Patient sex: M
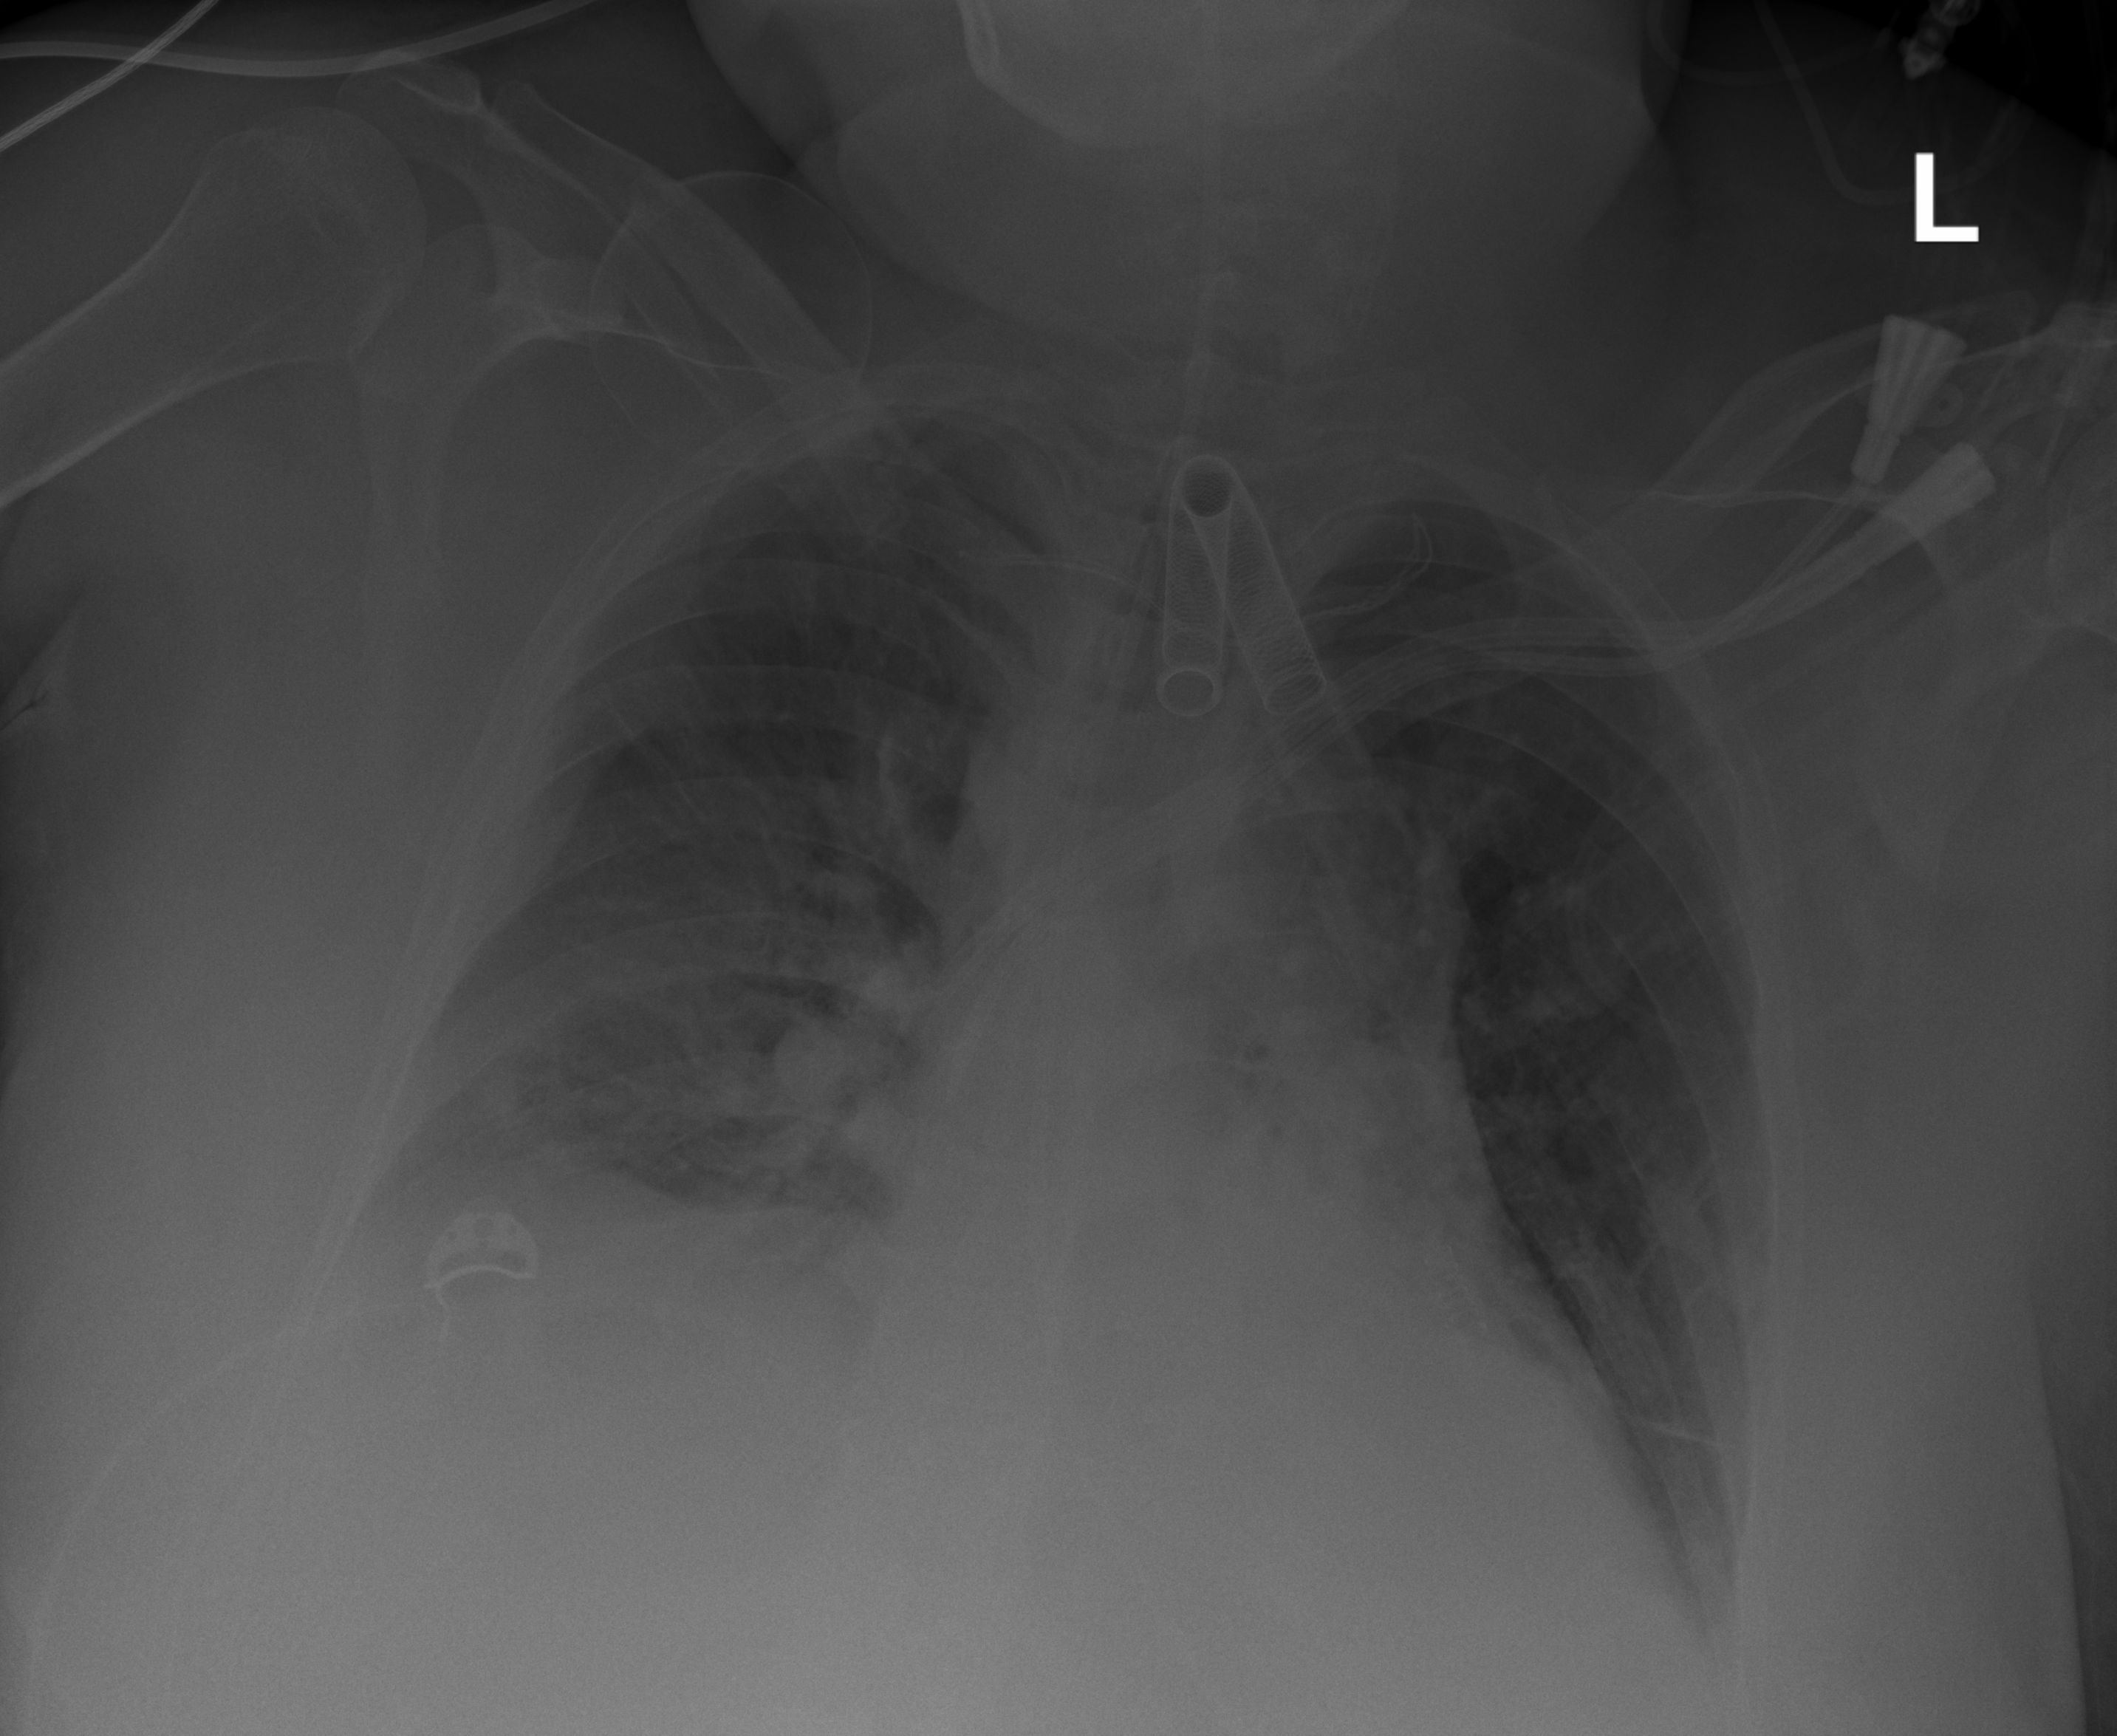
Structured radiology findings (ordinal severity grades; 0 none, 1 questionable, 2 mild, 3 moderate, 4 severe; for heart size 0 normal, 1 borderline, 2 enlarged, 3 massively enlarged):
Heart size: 2
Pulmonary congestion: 2
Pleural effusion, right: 2
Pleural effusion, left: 1
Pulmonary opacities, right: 2
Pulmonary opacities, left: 1
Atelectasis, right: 3
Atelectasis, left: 2